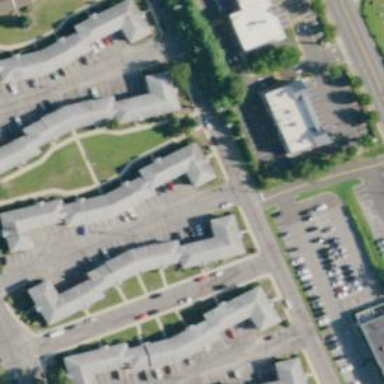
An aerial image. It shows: Hipped-roof grey building with apartments.